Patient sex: M
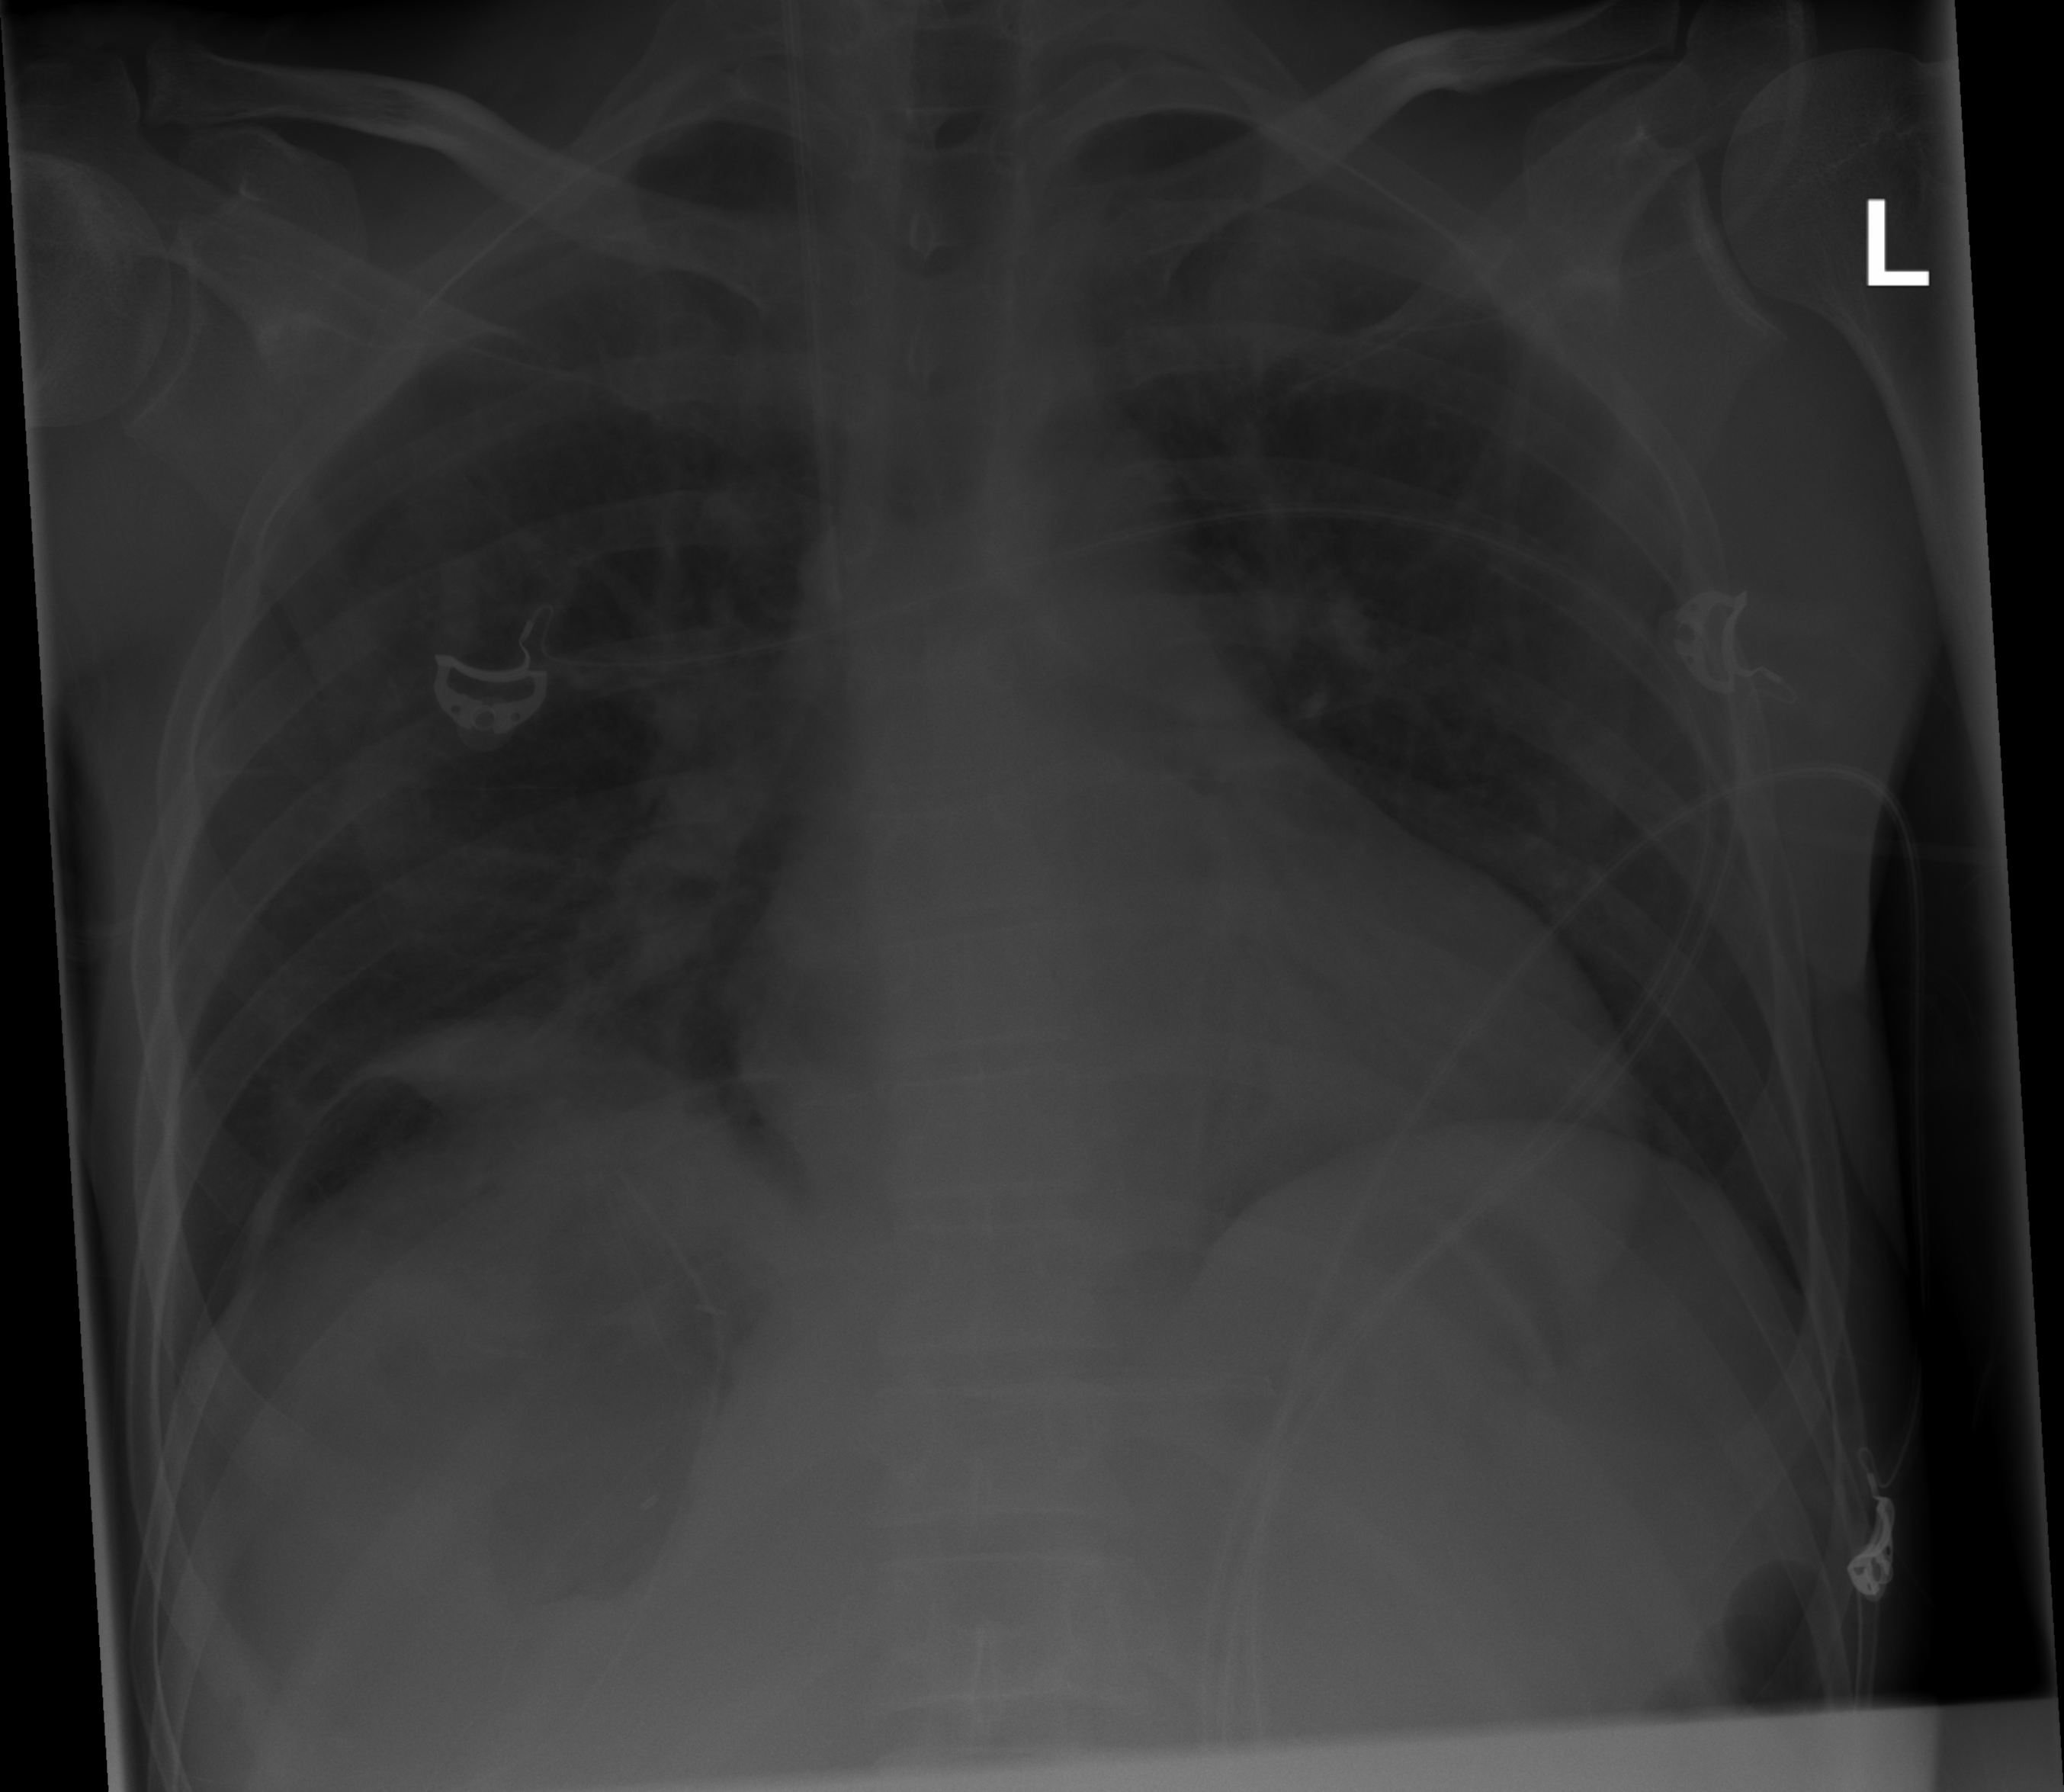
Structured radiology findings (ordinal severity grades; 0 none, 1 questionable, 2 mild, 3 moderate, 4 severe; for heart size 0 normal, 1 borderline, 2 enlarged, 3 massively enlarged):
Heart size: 0
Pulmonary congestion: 0
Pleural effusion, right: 2
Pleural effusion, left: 0
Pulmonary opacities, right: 0
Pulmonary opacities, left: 0
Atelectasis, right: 2
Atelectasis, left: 0